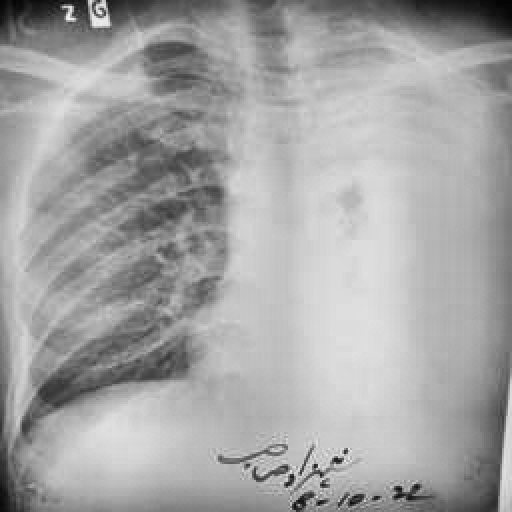
Finding: TUBERCULOSIS